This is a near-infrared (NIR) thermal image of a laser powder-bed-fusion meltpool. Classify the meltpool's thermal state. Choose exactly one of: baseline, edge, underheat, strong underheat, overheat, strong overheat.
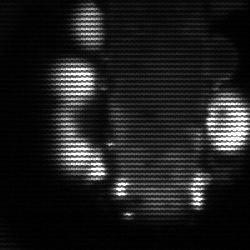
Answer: strong underheat